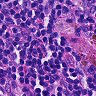
Metastatic tissue present: no